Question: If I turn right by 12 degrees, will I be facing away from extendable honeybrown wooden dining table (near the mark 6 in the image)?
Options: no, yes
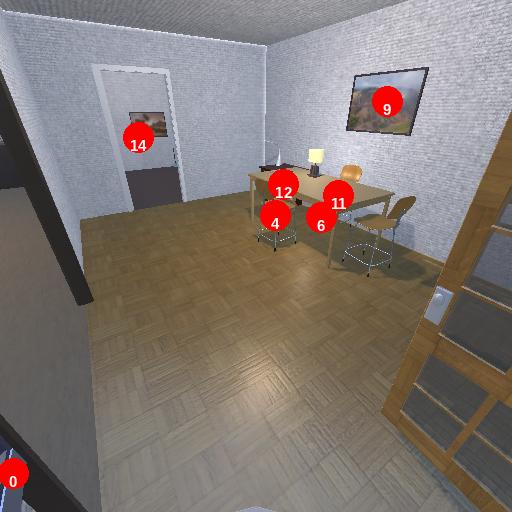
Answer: no